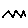
Label: zigzag